Question: I have a website with 4 pages: Home Page , Sale Page , Rent Page and Contact Us Page.
On the Home Page is a Search Form that need to Search the Options they select. It is a Property website so if they click on the search button they need to be taken to the Sale Page or Rent Page what they have selected, for instance if they Select For Sale, House, 3 Bedrooms, 2 Bathrooms and then whatever amount on Min Price / Max Price then it needs to go to the Sale Page and retrieve the Houses on the Values they have Selected.
Here is a Image of the Search Form:

Can anyone help me to solve this please?
'''
<form id="advanced_search" action="search.php" class="clearfix" name="advanced_search" method="post">
<div class="col-lg-6 col-md-6 col-sm-6 col-xs-6">
<label for="type"><b>Type</b></label>
<select>
<option value="House">House</option>
<option value="Apartment">Apartment</option>
<option value="Flat">Flat</option>
<option value="Townhouse">Townhouse</option>
<option value="Plot">Plot</option>
<option value="Farm">Farm</option>
</select>
</div>
<div class="col-lg-6 col-md-6 col-sm-6 col-xs-6">
<label for="status"><b>Status</b></label>
<select>
<option value="For Sale">For Sale</option>
<option value="For Rent">For Rent</option>
</select>
</div>
<div class="col-lg-6 col-md-6 col-sm-6 col-xs-6">
<label for="bedrooms"><b>Bedrooms</b></label>
<select>
<option value="1">1</option>
<option value="2">2</option>
<option value="3">3</option>
<option value="4">4</option>
<option value="5">5</option>
<option value="6">6</option>
<option value="7">7</option>
<option value="8">8</option>
<option value="9">9</option>
<option value="10">10</option>
</select>
</div>
<div class="col-lg-6 col-md-6 col-sm-6 col-xs-6">
<label for="baths"><b>Bathrooms</b></label>
<select>
<option value="1">1</option>
<option value="2">2</option>
<option value="3">3</option>
<option value="4">4</option>
<option value="5">5</option>
<option value="6">6</option>
<option value="7">7</option>
<option value="8">8</option>
<option value="9">9</option>
<option value="10">10</option>
</select>
</div>
<div class="col-lg-6 col-md-6 col-sm-6 col-xs-6">
<label for="min_price"><b>Min Price</b></label>
<select>
<option value="1">1</option>
<option value="2">2</option>
<option value="3">3</option>
<option value="4">4</option>
<option value="5">5</option>
<option value="6">6</option>
<option value="7">7</option>
<option value="8">8</option>
<option value="9">9</option>
<option value="10">10</option>
</select>
</div>
<div class="col-lg-6 col-md-6 col-sm-6 col-xs-6">
<label for="max_price"><b>Max Price</b></label>
<select>
<option value="1">1</option>
<option value="2">2</option>
<option value="3">3</option>
<option value="4">4</option>
<option value="5">5</option>
<option value="6">6</option>
<option value="7">7</option>
<option value="8">8</option>
<option value="9">9</option>
<option value="10">10</option>
</select>
</div>
<div class="clearfix"></div>
<div class="col-lg-12 col-md-12 col-sm-12 col-xs-12">
<button name="search" type="submit" class="btn btn-success">SEARCH PROPERTY</button>
</div>
</form>
'''
'''
<?php
if(isset($_POST['search']))
{
$key=$_POST["search"]; //key=pattern to be searched
$con=mysqli_connect("localhost", "root", "");
// Check connection
if (mysqli_connect_errno()) {
echo "Failed to connect to MySQL: " . mysqli_connect_error();
}
$result=mysqli_query($con,"SELECT * FROM properties WHERE");
while($row=mysqli_fetch_assoc($result))
{
}
}
?>
'''
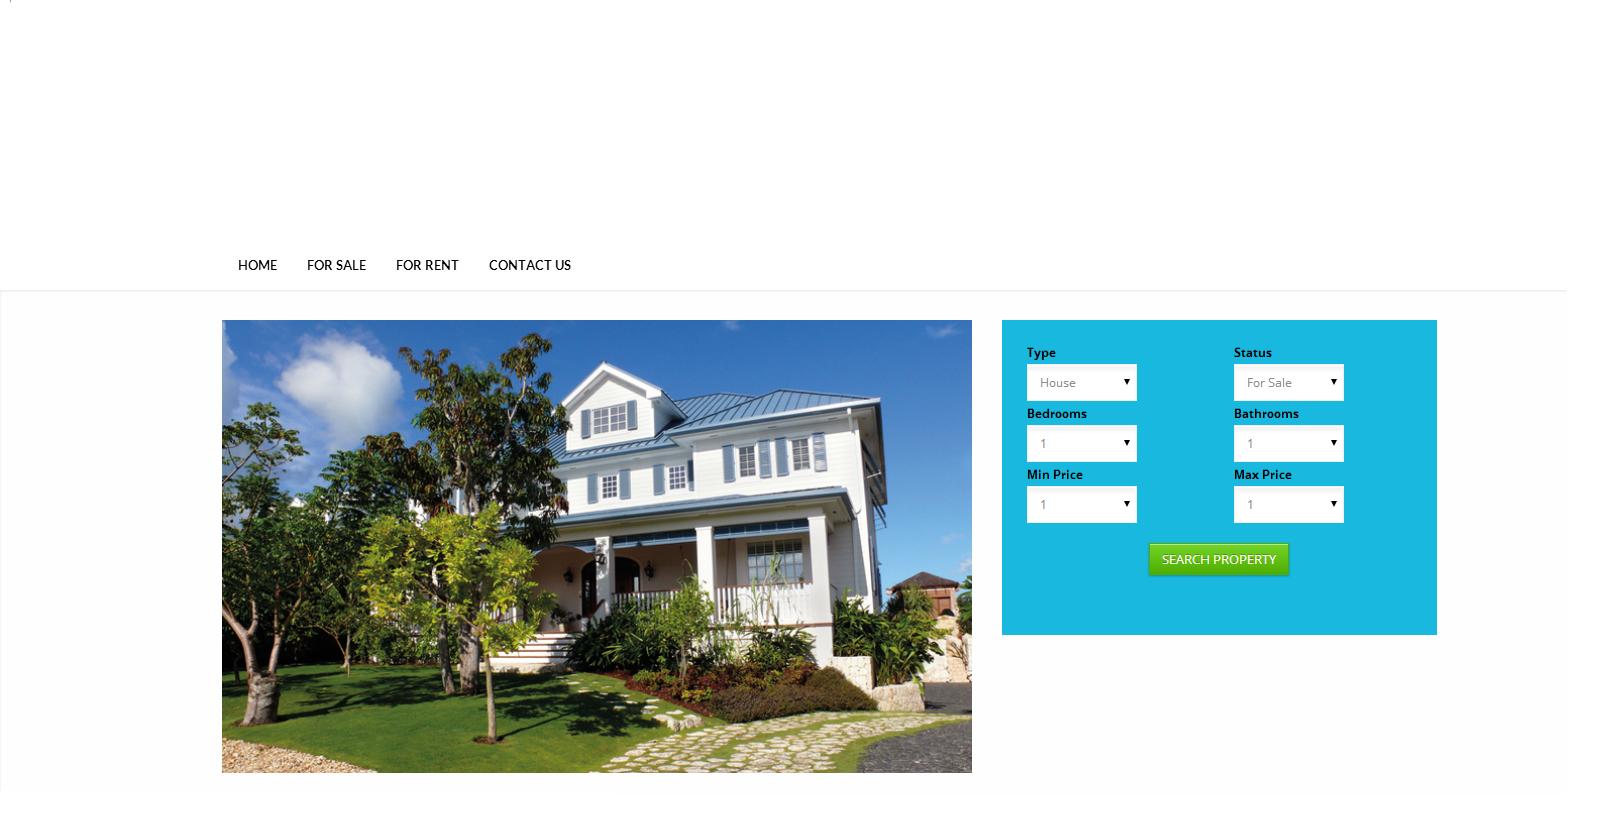
Answer: Try this:
'''
<?php
$type = $_POST['type'];
$status = $_POST['status'];
$minPrice = $_POST['min_price'];
$maxPrice = $_POST['max_price'];
$bedrooms = $_POST['bedrooms'];
$baths = $_POST['baths'];
$con=mysqli_connect("localhost","root","","house");
// Check connection
if (mysqli_connect_errno()) {
echo "Failed to connect to MySQL: " . mysqli_connect_error();
}
$result = mysqli_query($con,"SELECT * FROM properties WHERE tipo='$type' and baths = '$baths' and bedrooms = '$bedrooms' and status = '$status' and price between '$minPrice' and '$maxPrice'");
while($row = mysqli_fetch_array($result)) {
echo $row['type'] . " " . $row['status'];
echo "<br>";
}
mysqli_close($con);
'''
I have created a table here and it is working.
Do not forget to change on html code " tag and add on this the property "name"